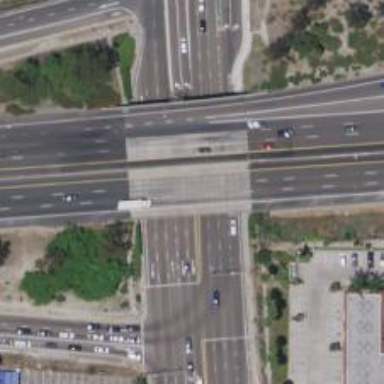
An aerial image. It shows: Bridge over motorway.